Aerial crown-view tile of a tropical tree (Barro Colorado Island, Panama), acquired 20250124:
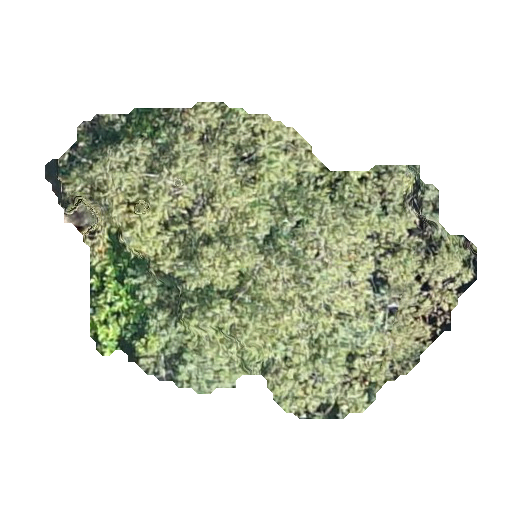
Species: Spondias mombin
GBIF accepted scientific name: Spondias mombin
Crown area: 137.202 m²